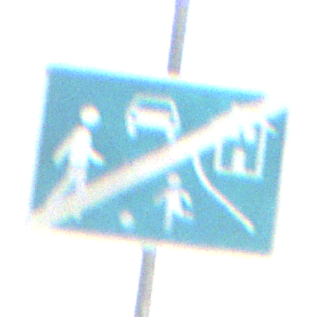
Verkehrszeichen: EndeVerkehrsberuhigterBereich
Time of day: SunriseSunset
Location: Outdoor (Nature)
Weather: PartlyCloudy
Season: NotSpecified
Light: Natural